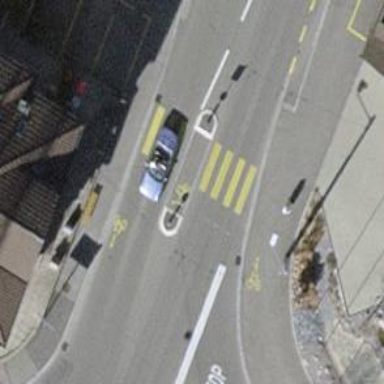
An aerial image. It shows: Tertiary road with asphalt surface and sidewalks on both sides. The road has trolley wires.